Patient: sex M, age 37
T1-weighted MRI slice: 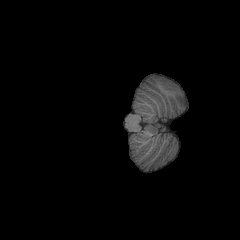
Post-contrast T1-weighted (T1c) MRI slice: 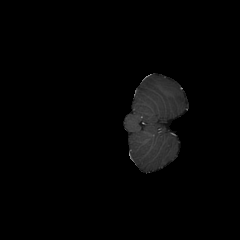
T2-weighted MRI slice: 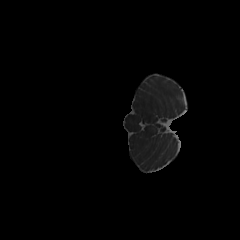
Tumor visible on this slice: no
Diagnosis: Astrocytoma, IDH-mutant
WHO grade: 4